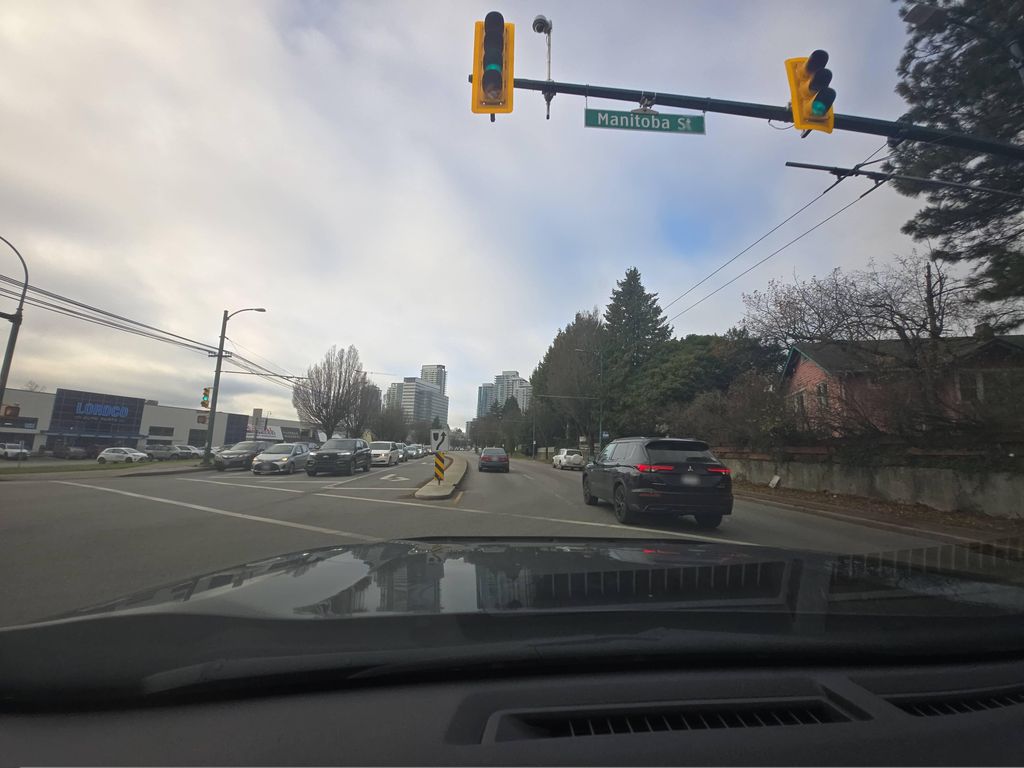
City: vancouver